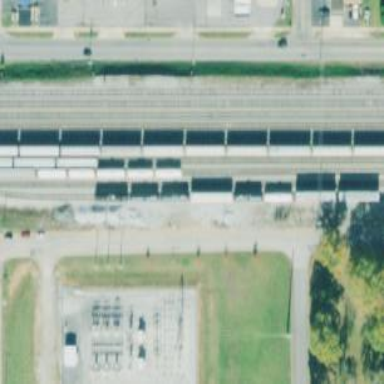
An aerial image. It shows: Railway yard for manifest purposes.